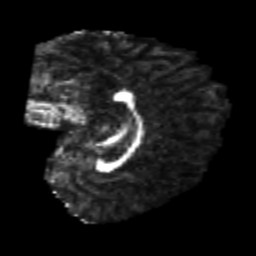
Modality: FA
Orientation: sagittal
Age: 22
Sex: female
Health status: healthy
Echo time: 0.074 s